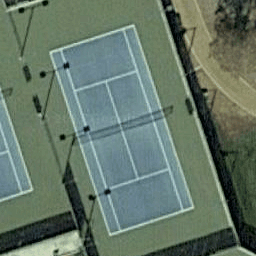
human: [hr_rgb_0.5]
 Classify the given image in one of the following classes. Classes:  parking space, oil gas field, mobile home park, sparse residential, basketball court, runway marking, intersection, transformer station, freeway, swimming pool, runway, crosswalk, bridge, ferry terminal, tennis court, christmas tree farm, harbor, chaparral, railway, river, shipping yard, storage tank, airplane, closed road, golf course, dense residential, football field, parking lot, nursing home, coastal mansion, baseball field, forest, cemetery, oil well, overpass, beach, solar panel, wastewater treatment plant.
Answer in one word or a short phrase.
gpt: tennis court